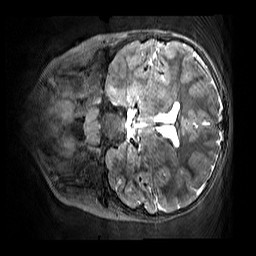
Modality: T2w
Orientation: coronal
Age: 10
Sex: female
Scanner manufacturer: siemens
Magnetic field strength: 3 T
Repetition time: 3.2 s
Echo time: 0.408 s